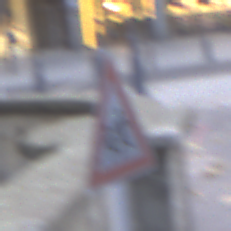
Verkehrszeichen: KinderRechts
Umgebung: Outdoor, Urban
Tageszeit: SunriseSunset
Wetter: PartlyCloudy
Licht: Natural
Jahreszeit: NotSpecified
Kontrast: LowContrast